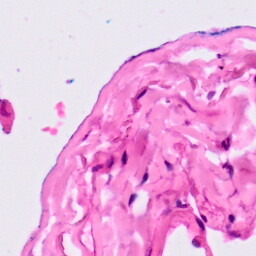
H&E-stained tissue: Lung